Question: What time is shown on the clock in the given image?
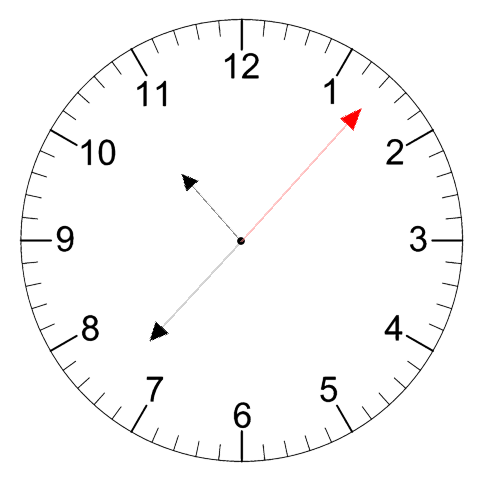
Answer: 10:37:07